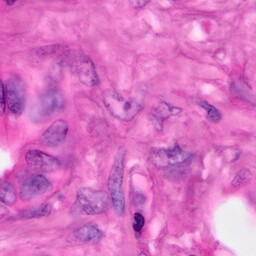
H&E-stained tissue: Pancreatic